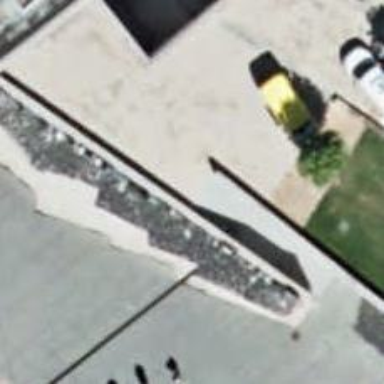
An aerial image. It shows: Set of concrete steps.